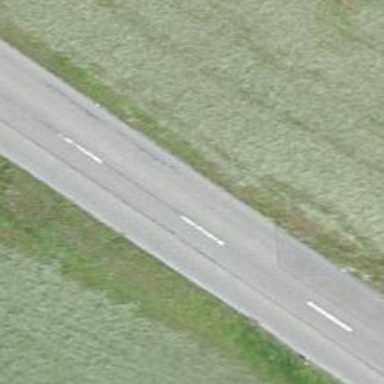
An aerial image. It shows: Tertiary road with asphalt surface.